Question: Output

I m trying to send the same values for a Jtextarea to another by keeping the same style (Bold, italic...) for some specific value that I wrote on the first JtextArea. but whenever I send to another JtextArea, all the value have the same style.
'''
/*
* To change this license header, choose License Headers in Project Properties.
* To change this template file, choose Tools | Templates
* and open the template in the editor.
*/
package javaapplication13;
import javax.swing.text.SimpleAttributeSet;
import javax.swing.text.StyleConstants;
/**
*
* @author abdoulhalimabdallah
*/
public class NewJFrame extends javax.swing.JFrame {
/**
* Creates new form NewJFrame
*/
public NewJFrame() {
initComponents();
}
/**
* This method is called from within the constructor to initialize the form.
* WARNING: Do NOT modify this code. The content of this method is always
* regenerated by the Form Editor.
*/
@SuppressWarnings("unchecked")
// <editor-fold defaultstate="collapsed" desc="Generated Code">
private void initComponents() {
jScrollPane1 = new javax.swing.JScrollPane();
lol = new javax.swing.JTextPane();
jButton1 = new javax.swing.JButton();
jScrollPane2 = new javax.swing.JScrollPane();
lol1 = new javax.swing.JTextPane();
jButton2 = new javax.swing.JButton();
setDefaultCloseOperation(javax.swing.WindowConstants.EXIT_ON_CLOSE);
lol.setFont(new java.awt.Font("Avenir Next", 0, 24)); // NOI18N
lol.addKeyListener(new java.awt.event.KeyAdapter() {
public void keyTyped(java.awt.event.KeyEvent evt) {
lolKeyTyped(evt);
}
});
jScrollPane1.setViewportView(lol);
jButton1.setText("Bold");
jButton1.addActionListener(new java.awt.event.ActionListener() {
public void actionPerformed(java.awt.event.ActionEvent evt) {
jButton1ActionPerformed(evt);
}
});
lol1.setFont(new java.awt.Font("Avenir Next", 0, 24)); // NOI18N
jScrollPane2.setViewportView(lol1);
jButton2.setText("Send");
jButton2.addActionListener(new java.awt.event.ActionListener() {
public void actionPerformed(java.awt.event.ActionEvent evt) {
jButton2ActionPerformed(evt);
}
});
javax.swing.GroupLayout layout = new javax.swing.GroupLayout(getContentPane());
getContentPane().setLayout(layout);
layout.setHorizontalGroup(
layout.createParallelGroup(javax.swing.GroupLayout.Alignment.LEADING)
.addGroup(layout.createSequentialGroup()
.addGroup(layout.createParallelGroup(javax.swing.GroupLayout.Alignment.LEADING)
.addGroup(layout.createSequentialGroup()
.addGap(211, 211, 211)
.addGroup(layout.createParallelGroup(javax.swing.GroupLayout.Alignment.LEADING)
.addComponent(jButton1, javax.swing.GroupLayout.PREFERRED_SIZE, 89, javax.swing.GroupLayout.PREFERRED_SIZE)
.addComponent(jScrollPane2, javax.swing.GroupLayout.PREFERRED_SIZE, 420, javax.swing.GroupLayout.PREFERRED_SIZE)
.addComponent(jScrollPane1, javax.swing.GroupLayout.PREFERRED_SIZE, 420, javax.swing.GroupLayout.PREFERRED_SIZE)))
.addGroup(layout.createSequentialGroup()
.addGap(368, 368, 368)
.addComponent(jButton2)))
.addContainerGap(217, Short.MAX_VALUE))
);
layout.setVerticalGroup(
layout.createParallelGroup(javax.swing.GroupLayout.Alignment.LEADING)
.addGroup(javax.swing.GroupLayout.Alignment.TRAILING, layout.createSequentialGroup()
.addGap(37, 37, 37)
.addComponent(jButton1)
.addGap(18, 18, 18)
.addComponent(jScrollPane1, javax.swing.GroupLayout.PREFERRED_SIZE, 192, javax.swing.GroupLayout.PREFERRED_SIZE)
.addPreferredGap(javax.swing.LayoutStyle.ComponentPlacement.RELATED)
.addComponent(jButton2)
.addPreferredGap(javax.swing.LayoutStyle.ComponentPlacement.RELATED, 13, Short.MAX_VALUE)
.addComponent(jScrollPane2, javax.swing.GroupLayout.PREFERRED_SIZE, 192, javax.swing.GroupLayout.PREFERRED_SIZE)
.addGap(18, 18, 18))
);
pack();
}// </editor-fold>
private void jButton1ActionPerformed(java.awt.event.ActionEvent evt) {
// TODO add your handling code here:
SimpleAttributeSet attributeSet = new SimpleAttributeSet();
StyleConstants.setBold(attributeSet, true);
lol.setCharacterAttributes(attributeSet, true);
lol.requestFocusInWindow();
}
private void lolKeyTyped(java.awt.event.KeyEvent evt) {
// TODO add your handling code here:
}
private void jButton2ActionPerformed(java.awt.event.ActionEvent evt) {
// TODO add your handling code here:
lol1.setText(lol.getText());
}
/**
* @param args the command line arguments
*/
public static void main(String args[]) {
/* Set the Nimbus look and feel */
//<editor-fold defaultstate="collapsed" desc=" Look and feel setting code (optional) ">
/* If Nimbus (introduced in Java SE 6) is not available, stay with the default look and feel.
* For details see http://download.oracle.com/javase/tutorial/uiswing/lookandfeel/plaf.html
*/
try {
for (javax.swing.UIManager.LookAndFeelInfo info : javax.swing.UIManager.getInstalledLookAndFeels()) {
if ("Nimbus".equals(info.getName())) {
javax.swing.UIManager.setLookAndFeel(info.getClassName());
break;
}
}
} catch (ClassNotFoundException ex) {
java.util.logging.Logger.getLogger(NewJFrame.class.getName()).log(java.util.logging.Level.SEVERE, null, ex);
} catch (InstantiationException ex) {
java.util.logging.Logger.getLogger(NewJFrame.class.getName()).log(java.util.logging.Level.SEVERE, null, ex);
} catch (IllegalAccessException ex) {
java.util.logging.Logger.getLogger(NewJFrame.class.getName()).log(java.util.logging.Level.SEVERE, null, ex);
} catch (javax.swing.UnsupportedLookAndFeelException ex) {
java.util.logging.Logger.getLogger(NewJFrame.class.getName()).log(java.util.logging.Level.SEVERE, null, ex);
}
//</editor-fold>
/* Create and display the form */
java.awt.EventQueue.invokeLater(new Runnable() {
public void run() {
new NewJFrame().setVisible(true);
}
});
}
// Variables declaration - do not modify
private javax.swing.JButton jButton1;
private javax.swing.JButton jButton2;
private javax.swing.JScrollPane jScrollPane1;
private javax.swing.JScrollPane jScrollPane2;
private javax.swing.JTextPane lol;
private javax.swing.JTextPane lol1;
// End of variables declaration
}
'''
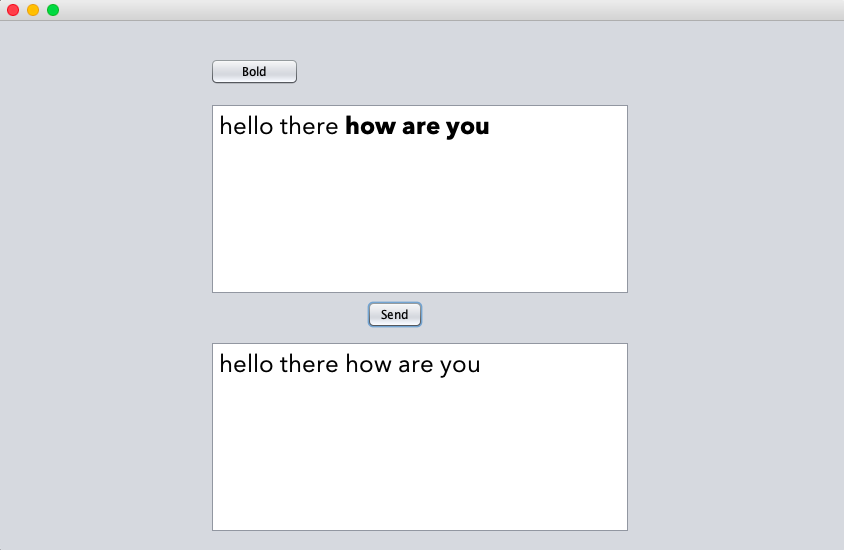
Answer: 'JTextPane.getText()' only return plain text in String. To retain the 'CharacterAttributes' you need <URL>
Please note the 'StyledDocument' is mutable. Changes made to the object will apply to 'lol' as well.
'''
private void jButton2ActionPerformed(java.awt.event.ActionEvent evt) {
// TODO add your handling code here:
lol1.setStyledDocument(lol.getStyledDocument());
}
'''
<URL>